В безветренную погоду на озере была проведена серия испытаний радиоуправляемой модели катера с бензиновым двигателем, в ходе которых выяснилось, что при скорости $v_1 = 5.00~км/ч$ путевой расход топлива составляет $\lambda_1 = 20.0~г/км$, а при скорости $v_2 = 15.0~км/ч$ расход равен $\lambda_2 = 40.0~г/км$. Запас топлива на борту модели $M = 100~г$.
Выведите зависимость путевого расхода топлива $\lambda$ от скорости $v$.
Какое максимальное время $\tau_{x}$ может работать двигатель у неподвижной модели?
При какой скорости модели $v_{0}$ путевой расход топлива минимален и каково его значение $\lambda_{0}$? Полученные результаты должны быть найдены с погрешностью, не превышающей $1\%$.
На какое максимальное расстояние $L_{0}$ и за какое время $\tau_{0}$ сможет уплыть модель?
Какие значения $\tau_{1}$ может принимать время прохождения моделью расстояния $L_{1} = 3~км$? $\textit{Примечание}$. Считайте, что при работе двигателя массовый расход топлива $\mu~$(г/с) линейно зависит от мощности силы сопротивления, а сила сопротивления пропорциональна скорости модели относительно воды. Модель движется равномерно и при любой скорости ее осадка не меняется.
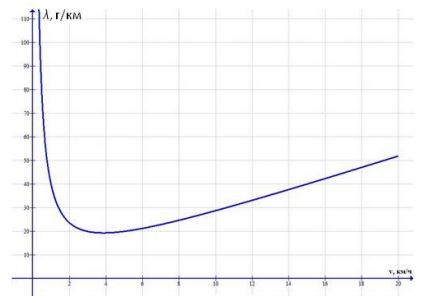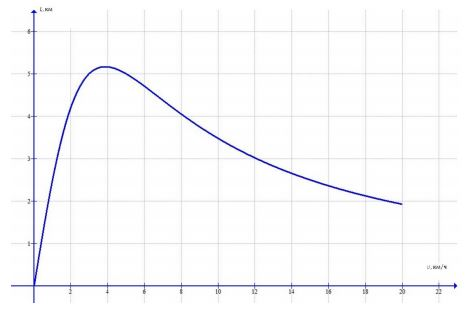
Выведите зависимость путевого расхода топлива $\lambda$ от скорости $v$.
Решение: При движении со скоростью $v$ расстояние $L$ катер преодолевает за время $\tau=\frac{L}{v}$. При этом мощность сил сопротивления равна $N=Fv=kv^{2}$, где $k$ — размерный коэффициент. Так как по условию массовый расход топлива линейно зависит от мощности сил сопротивления $\mu=\mu_{0}+\alpha N$, где $\mu_{0}$ и $\alpha$ — размерные коэффициенты, то линейный расход топлива равен $\lambda =\frac{\mu \tau}{L}=\alpha v+\frac{\mu_{0}}{v}$. Найдём константы $\alpha$ и $\mu_{0}$ по известным значениям $v_{1}$, $\lambda_{1}$, $v_{2}$ и $\lambda_{2}$. Для этого запишем уравнения для линейного расхода $\lambda_{1}=\alpha v_{1}+\frac{\mu_{0}}{v_{1}}$ и $\lambda_{2}=\alpha v_{2}+\frac{\mu_{0}}{v_{2}}$. Решая систему, получим: $\alpha=\frac{\lambda_{1}v_{1}-\lambda_{2}v_{2}}{v_{1}^{2}-v_{2}^{2}}=2.5\frac{г \cdot ч}{км^{2}}$ и $\mu_{0}=\frac{v_{1}v_{2}(v_{1}\lambda_{2}-v_{2}\lambda_{1})}{v_{1}^{2}-v_{2}^{2}}=37.5\frac{г}{ч}$. С учётом найденных размерных коэффициентов уравнение для линейного расхода приобретает вид: $\lambda = 2.5v+\frac{37.5}{v}$. График этой зависимости представлен на рисунке ниже.
Ответ: $$ \lambda=\alpha v+\frac{\mu_{0}}{v}. $$

Какое максимальное время $\tau_{x}$ может работать двигатель у неподвижной модели?
Решение: В режиме холостого хода двигатель неподвижной модели сможет проработать $\tau_{x}=\frac{M}{\mu_{0}}=160~мин$. Умножив полученное выражение для $\lambda$ на $v$, получим квадратное уравнение (с размерными коэффициентами, полученными ранее) $$ 2.5v^{2}-\lambda v+37.5=0, $$ дискриминант которого обращается в ноль при $\lambda_{0}=19.4~г/км$, что соответствует $v_{0}=3.87~км/ч$.
Ответ: $$ \tau_{x}=\frac{M}{\mu_{0}}=160~мин. $$

При какой скорости модели $v_{0}$ путевой расход топлива минимален и каково его значение $\lambda_{0}$? Полученные результаты должны быть найдены с погрешностью, не превышающей $1\%$.
Ответ: $$ \lambda_{0}=19.4~г/км. $$ $$ v_{0}=3.87~км/ч. $$

На какое максимальное расстояние $L_{0}$ и за какое время $\tau_{0}$ сможет уплыть модель?
Решение: Максимальное расстояние, на которое может уплыть модель, двигаясь с оптимальной скоростью, $L_{0}=\frac{M}{\lambda_{0}}=5.2~км$, и на его преодоление требуется время $\tau_{0}=\frac{L_{0}}{v_{0}}=80~мин$. Зависимость предельной дальности движения от скорости приведена на рисунке ниже.
Ответ: $$ L_{0}=\frac{M}{\lambda_{0}}=5.2~км. $$ $$ \tau_{0}=\frac{L_{0}}{v_{0}}=80~мин. $$

Какие значения $\tau_{1}$ может принимать время прохождения моделью расстояния $L_{1} = 3~км$?
Решение: Так как требуемое расстояние $L_{1}=3~км$ меньше предельной дальности $L_{0}$, то модель не обязана придерживаться оптимальной стратегии и может плыть быстрее или медленнее. Из ранее полученного квадратного уравнения $2?5V^{2}-\lambda v+37.5=0$ с учетом $\lambda=\frac{M}{L_{1}}=\frac{100}{3}~г/км$. Выбирая при решении больший корень, находим максимально допустимую скорость $v_{11}=12.1~км/ч$, при которой еще хватает топлива на заданной дистанции $L_{1}$, и получаем соответствующее ей минимально возможное время движения $15~мин$. Большему корню $v_{12}=1.24~км/ч$ соответствует максимально возможное время движения $145~мин$. Окончательно получаем $\tau_{1} \in [15~мин; 145~мин]$.
Ответ: $$ \tau_{1} \in[15~мин; 145~мин]. $$
Темы:
T, Механика, Динамика, Всероссийские, Массовый расход